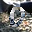
Label: 0